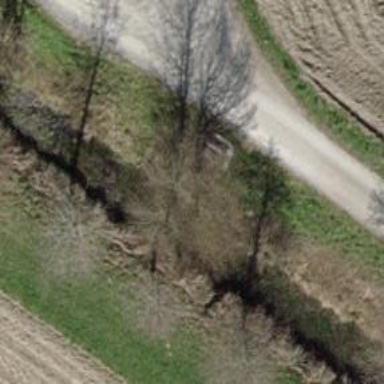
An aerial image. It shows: Bench.